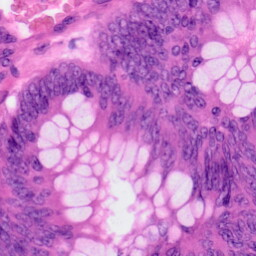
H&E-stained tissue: Colon